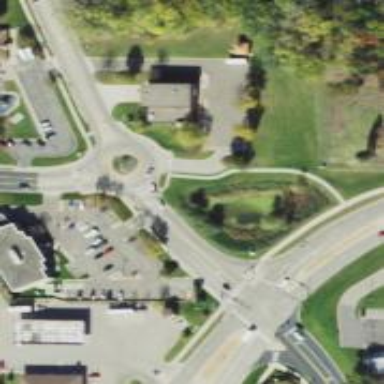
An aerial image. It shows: Tertiary road that leads to roundabout.